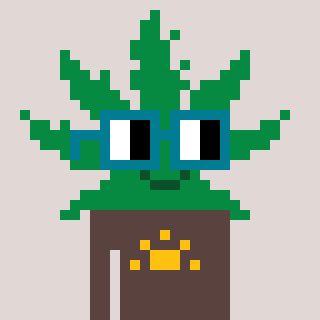
a pixel art character with square dark green glasses, a weed-shaped head and a darkbrown-colored body on a warm background